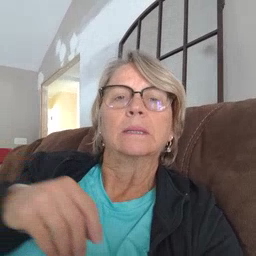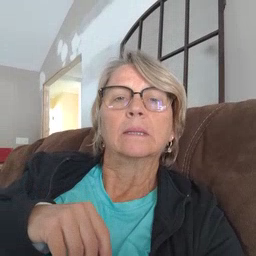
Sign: white